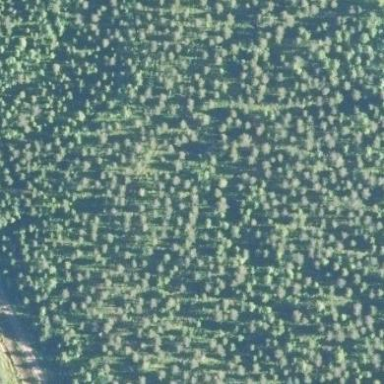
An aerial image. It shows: Swamp in wetland area.